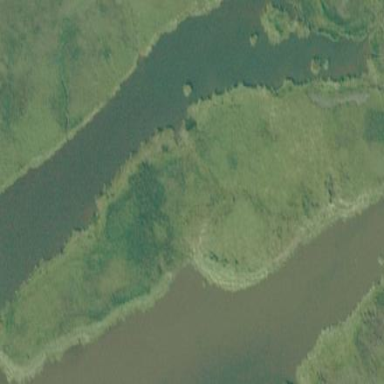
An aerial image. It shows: Saltmarsh wetland.